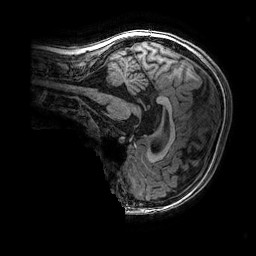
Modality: T1w
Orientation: sagittal
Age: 12
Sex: female
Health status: ill
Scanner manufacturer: ge
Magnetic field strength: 3 T
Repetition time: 0.007664 s
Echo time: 0.00342 s